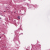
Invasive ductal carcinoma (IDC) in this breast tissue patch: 0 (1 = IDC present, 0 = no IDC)